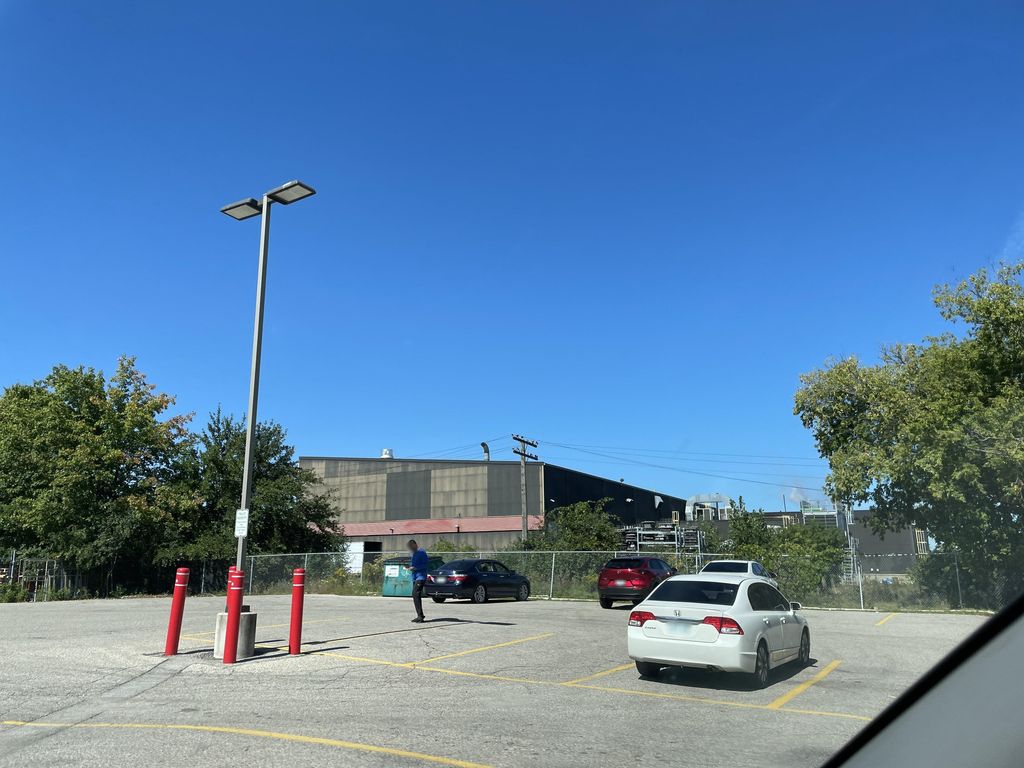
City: kitchener-waterloo